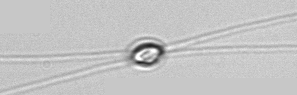
Label: Chaetoceros_danicus